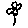
Label: flower